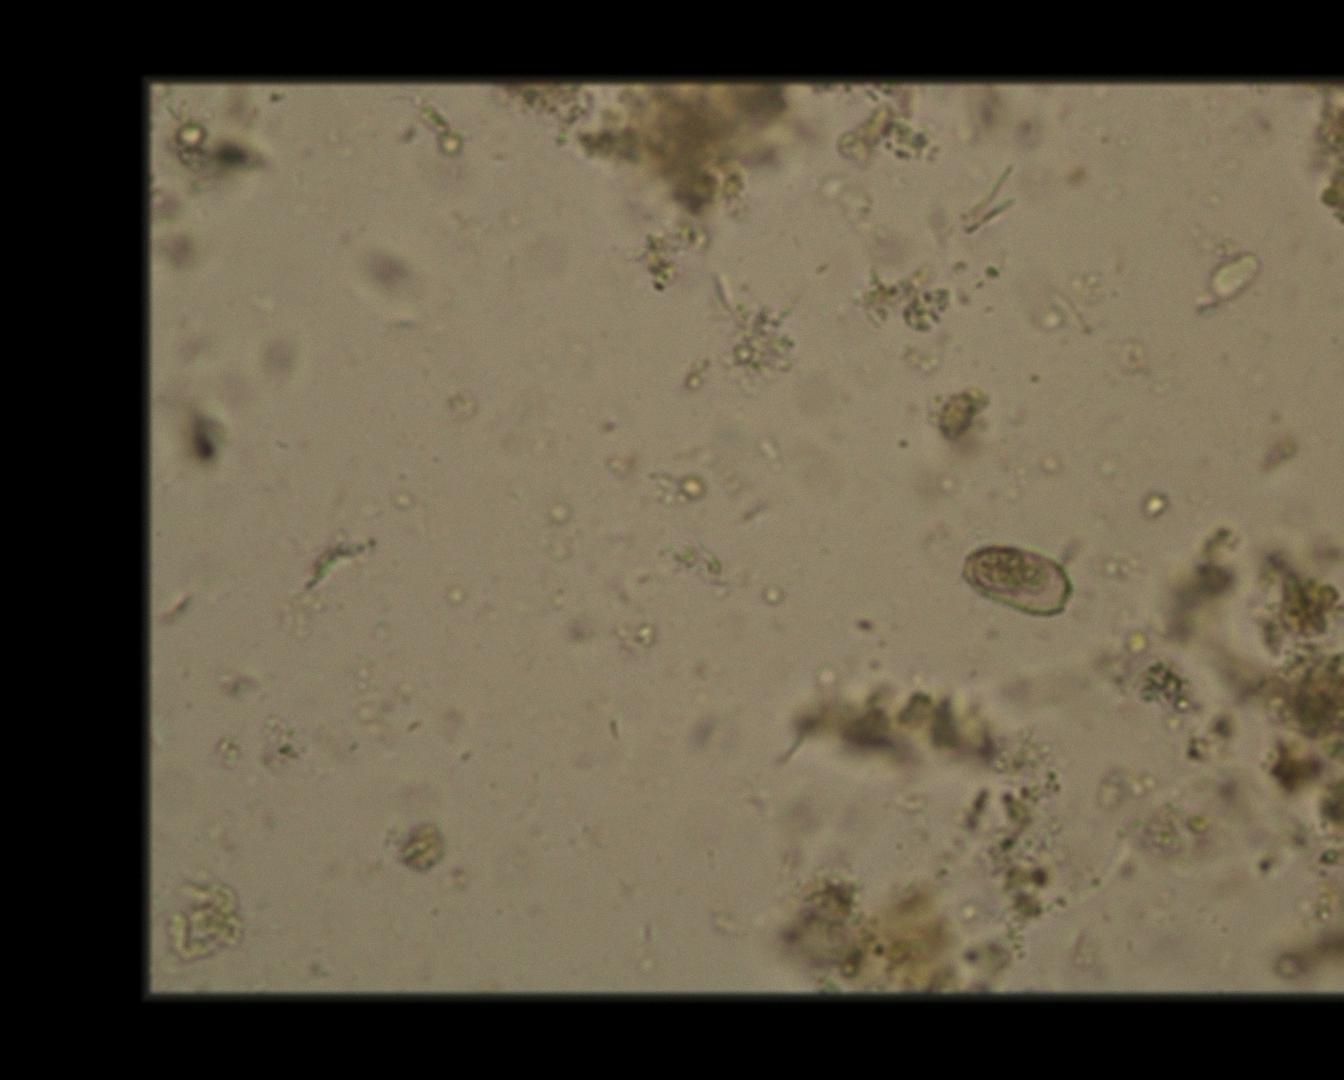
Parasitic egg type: Capillaria philippinensis